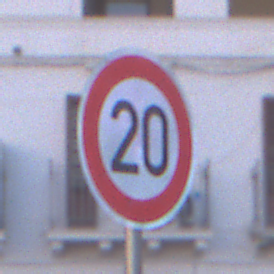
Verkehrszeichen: Geschwindigkeit20
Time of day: SunriseSunset
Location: Outdoor (Urban)
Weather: PartlyCloudy
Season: NotSpecified
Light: Natural